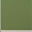
Piece: xx